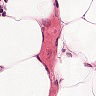
Metastatic tissue present: yes